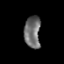
Tissue: prostate
Cell type: T cells
Senescence score: 0.341
Nuclear area (px): 507
Mean DAPI intensity: 110.947